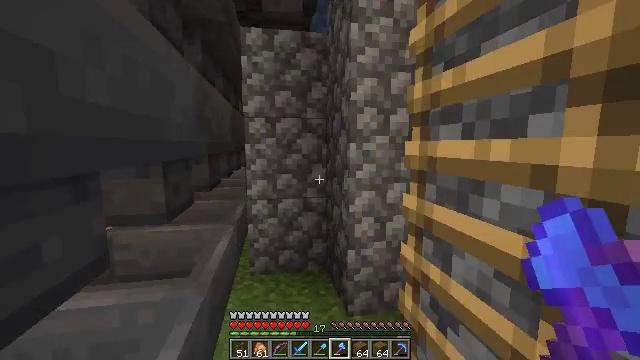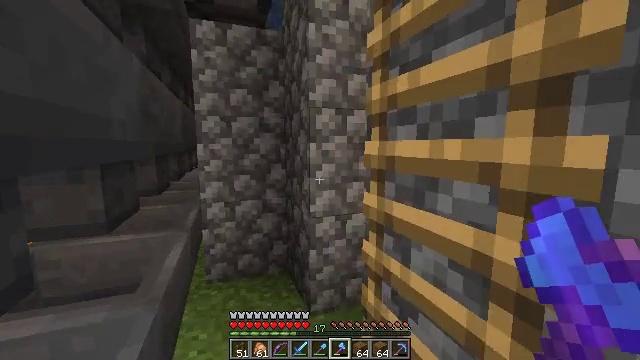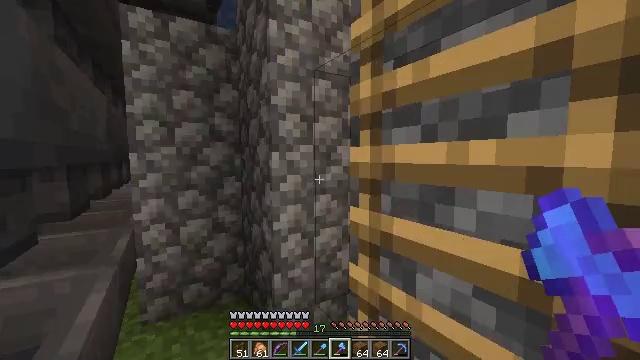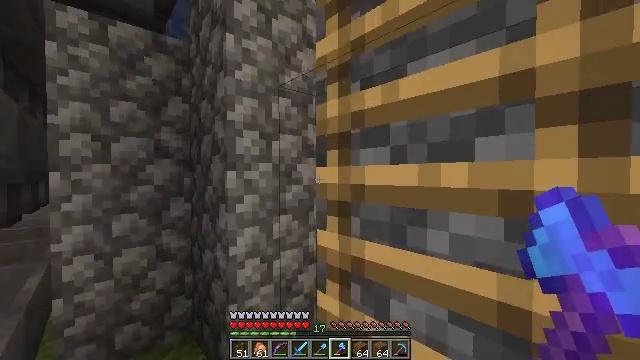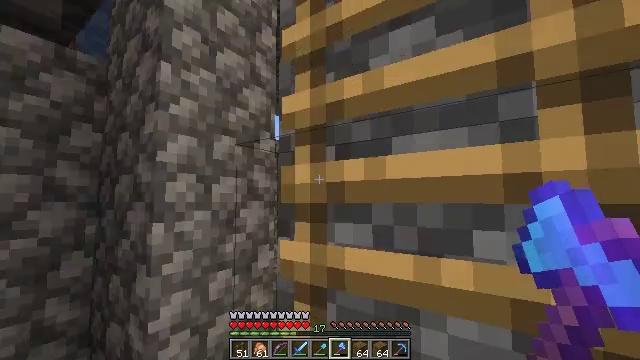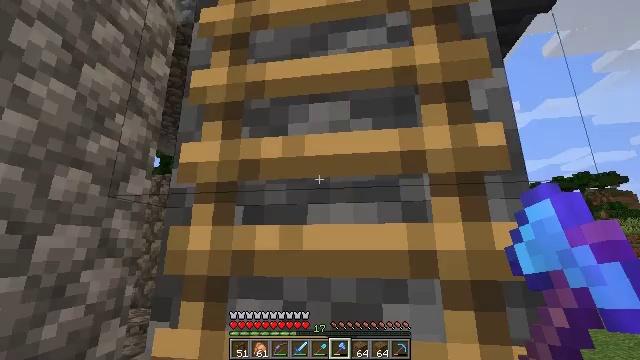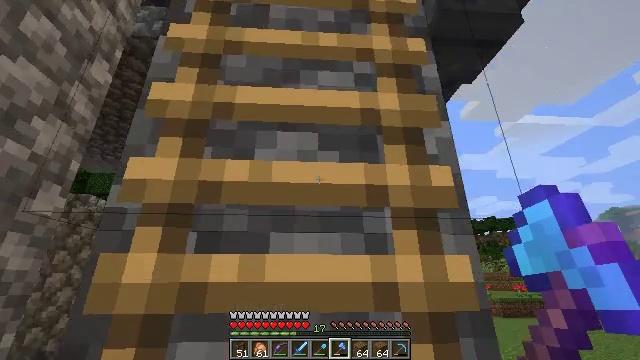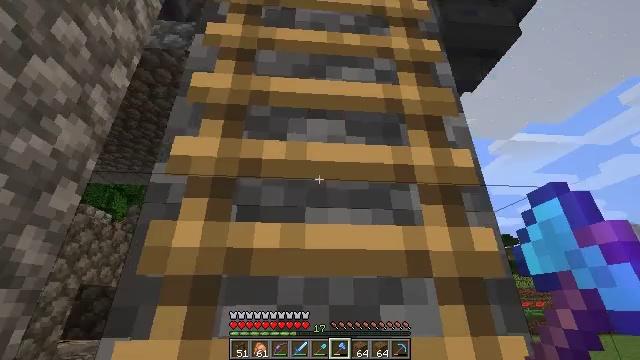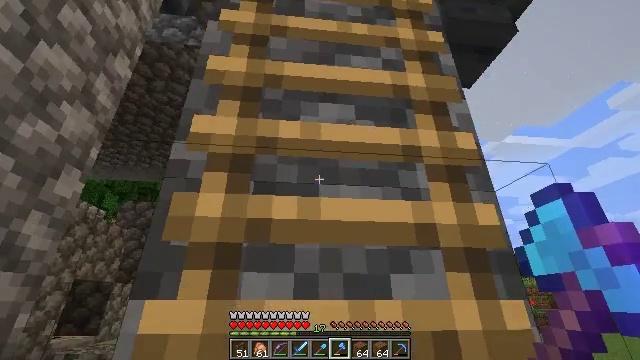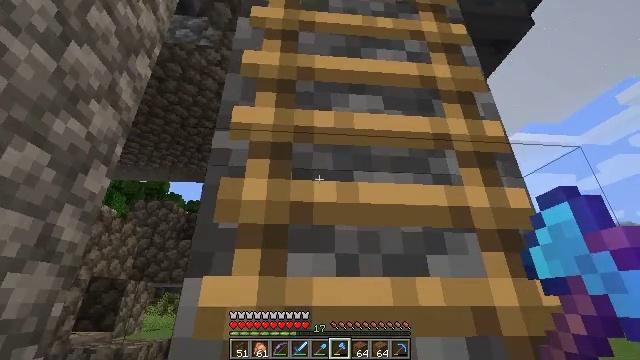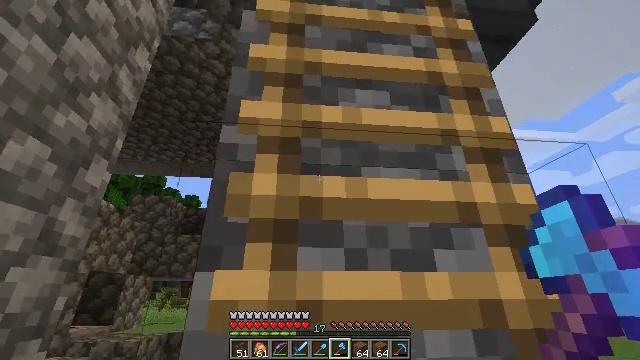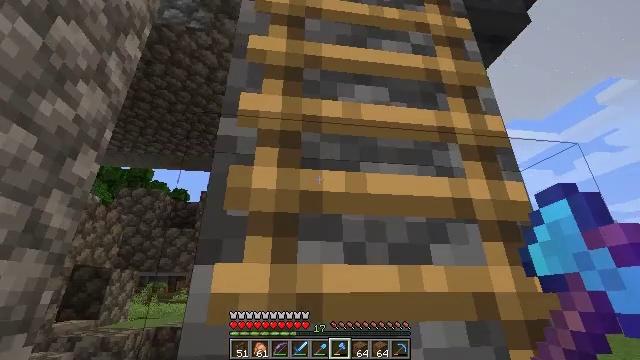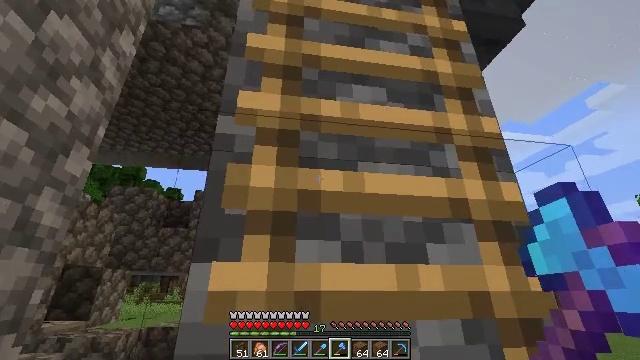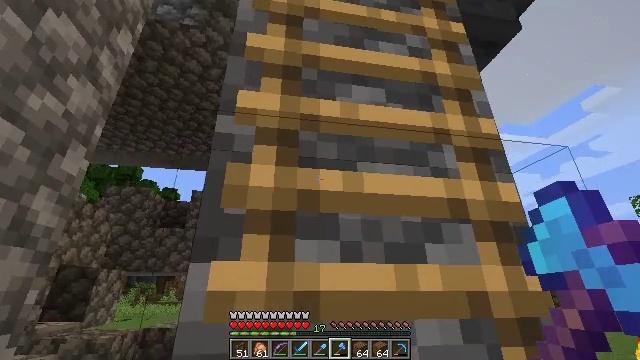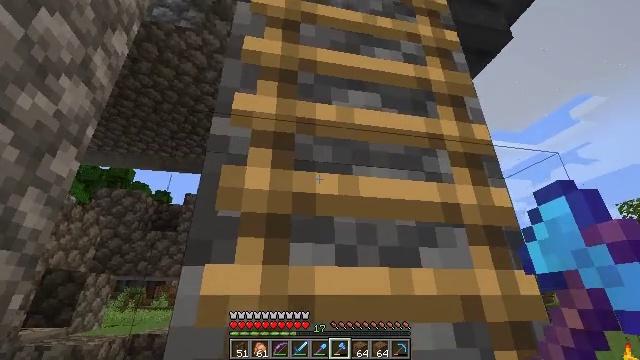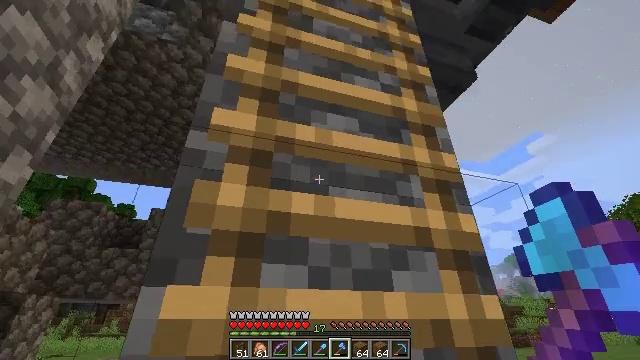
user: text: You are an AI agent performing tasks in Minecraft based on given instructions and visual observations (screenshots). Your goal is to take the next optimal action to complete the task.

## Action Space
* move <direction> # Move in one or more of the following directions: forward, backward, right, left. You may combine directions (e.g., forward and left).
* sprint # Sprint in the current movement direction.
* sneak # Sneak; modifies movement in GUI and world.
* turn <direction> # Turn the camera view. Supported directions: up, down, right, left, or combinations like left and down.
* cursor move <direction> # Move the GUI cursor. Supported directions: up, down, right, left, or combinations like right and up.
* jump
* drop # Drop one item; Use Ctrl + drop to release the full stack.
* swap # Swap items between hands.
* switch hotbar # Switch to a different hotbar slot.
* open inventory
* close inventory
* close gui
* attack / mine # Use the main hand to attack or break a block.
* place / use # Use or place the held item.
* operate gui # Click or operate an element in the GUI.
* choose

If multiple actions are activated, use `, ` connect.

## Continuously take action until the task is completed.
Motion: motion action
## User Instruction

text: Mine the spruce fence.
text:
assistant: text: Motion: move forward and move left, turn right
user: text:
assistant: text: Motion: move forward and move left, turn right and up
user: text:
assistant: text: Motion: move forward and move left, turn right and up
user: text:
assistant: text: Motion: move forward and move left, turn right and up
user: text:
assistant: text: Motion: turn right and up
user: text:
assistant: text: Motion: turn right and up
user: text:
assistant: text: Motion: turn up
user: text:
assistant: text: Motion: turn right
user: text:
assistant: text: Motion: turn left
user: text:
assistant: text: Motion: turn down
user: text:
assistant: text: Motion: turn right and down
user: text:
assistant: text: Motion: turn right
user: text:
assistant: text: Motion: no_op
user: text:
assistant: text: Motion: turn right
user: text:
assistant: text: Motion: turn right and up
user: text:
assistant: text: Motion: turn right and up
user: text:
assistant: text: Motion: turn right and up
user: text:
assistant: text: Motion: turn left and up
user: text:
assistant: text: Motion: turn left and up
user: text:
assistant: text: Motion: turn left and up
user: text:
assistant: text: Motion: turn up
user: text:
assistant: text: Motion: turn right
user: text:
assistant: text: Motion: move forward
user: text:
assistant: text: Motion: move forward, turn right
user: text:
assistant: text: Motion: move forward
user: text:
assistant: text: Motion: move forward
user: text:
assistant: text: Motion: move forward, turn left, jump
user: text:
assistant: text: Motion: move forward, turn left and up, jump
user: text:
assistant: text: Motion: move forward, turn left and up, jump
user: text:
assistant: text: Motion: move forward, turn left and up, jump